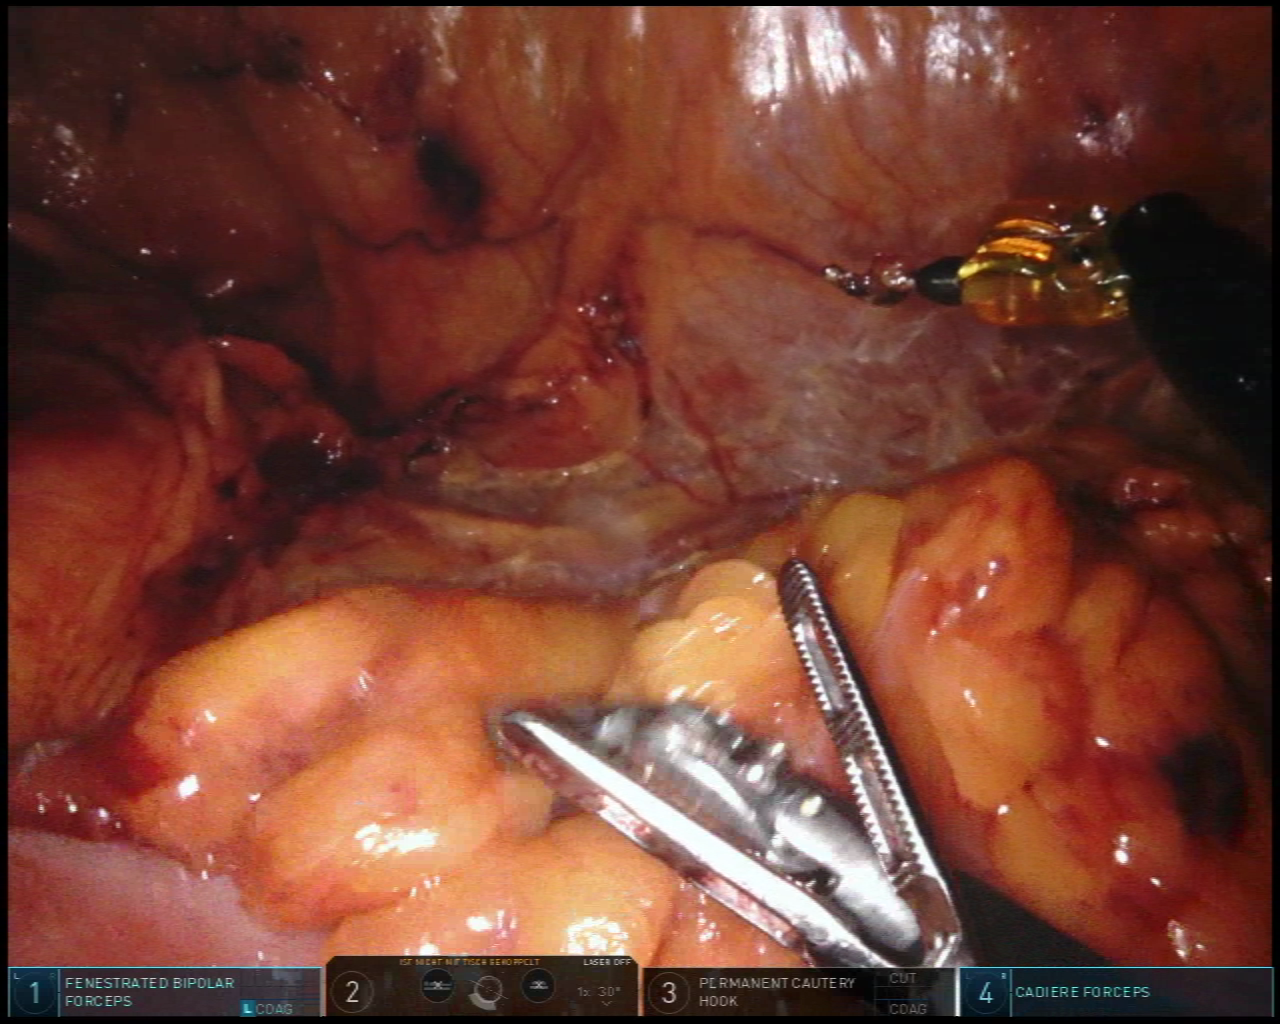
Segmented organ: colon
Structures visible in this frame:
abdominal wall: yes
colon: yes
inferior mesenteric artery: no
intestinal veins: no
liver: no
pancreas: no
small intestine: no
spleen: no
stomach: no
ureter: no
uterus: no
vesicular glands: no